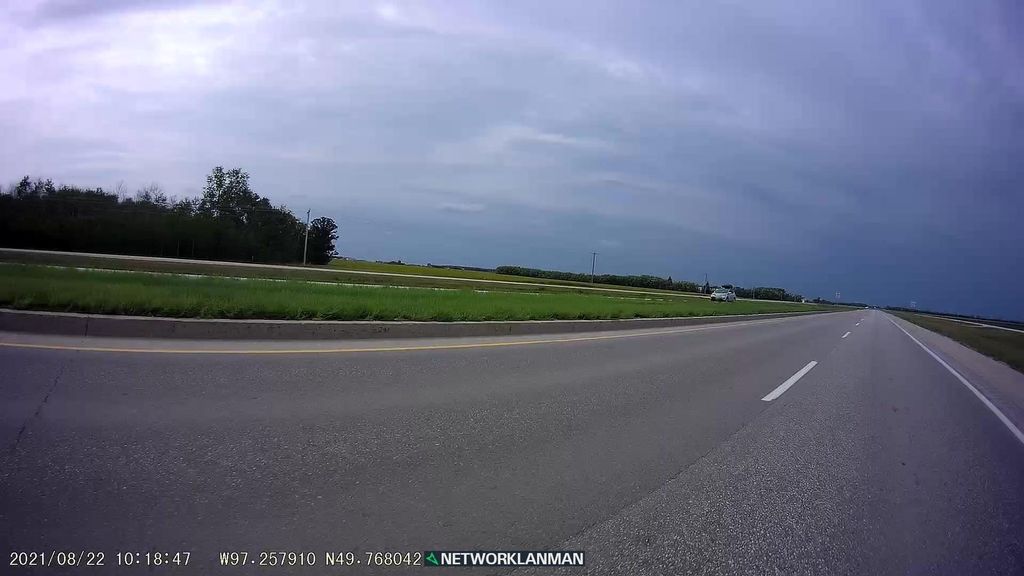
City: winnipeg